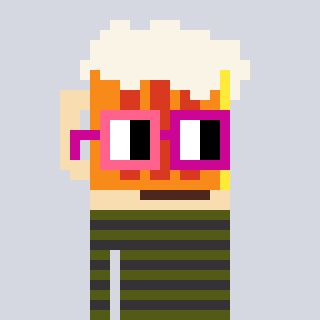
a pixel art character with square pink and red glasses, a beer-shaped head and a grayscale-colored body on a cool background